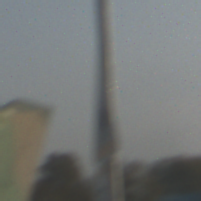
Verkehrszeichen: ReiterRechts
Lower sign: Geschwindigkeit10
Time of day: SunriseSunset
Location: Outdoor (Special)
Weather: Clear
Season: NotSpecified
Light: Natural